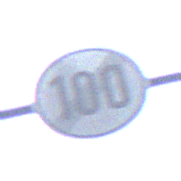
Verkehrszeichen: EndeGeschwindigkeit100
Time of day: SunriseSunset
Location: Outdoor (Urban)
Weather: PartlyCloudy
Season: NotSpecified
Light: Natural